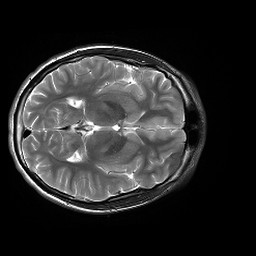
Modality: T2w
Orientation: axial
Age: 21
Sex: male
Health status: healthy
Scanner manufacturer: siemens
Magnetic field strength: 3 T
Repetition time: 4.01 s
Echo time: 0.116 s